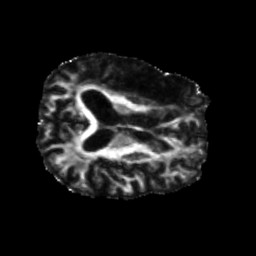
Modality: FA
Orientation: axial
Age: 71
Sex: male
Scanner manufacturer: siemens
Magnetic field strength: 3 T
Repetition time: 5.25 s
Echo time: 0.08 s